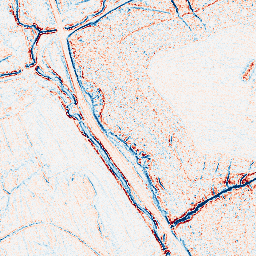
Category: edge_preserving
Decomposition family: bilateral
Decomposition parameters: d: 5
sigma_color: 75
sigma_space: 25
Upsampling method: sinc_hamming
Upsampling parameters: scale: 4
kernel_size: 8
Upsampling scale: 4